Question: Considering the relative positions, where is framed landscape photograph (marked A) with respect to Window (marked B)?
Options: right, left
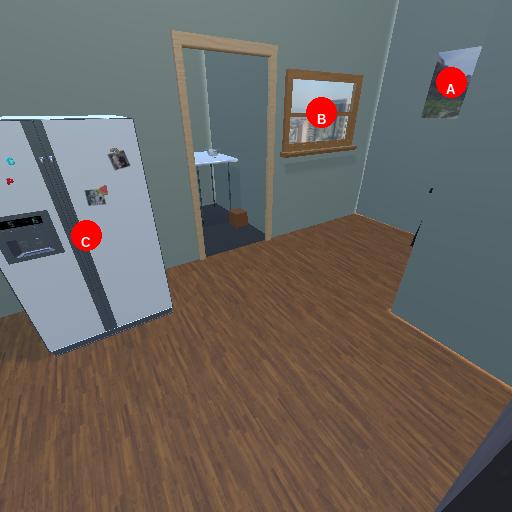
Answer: right